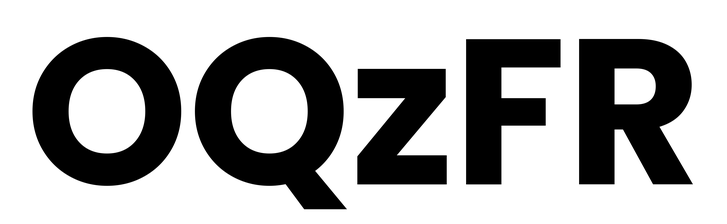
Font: Poppins-Bold